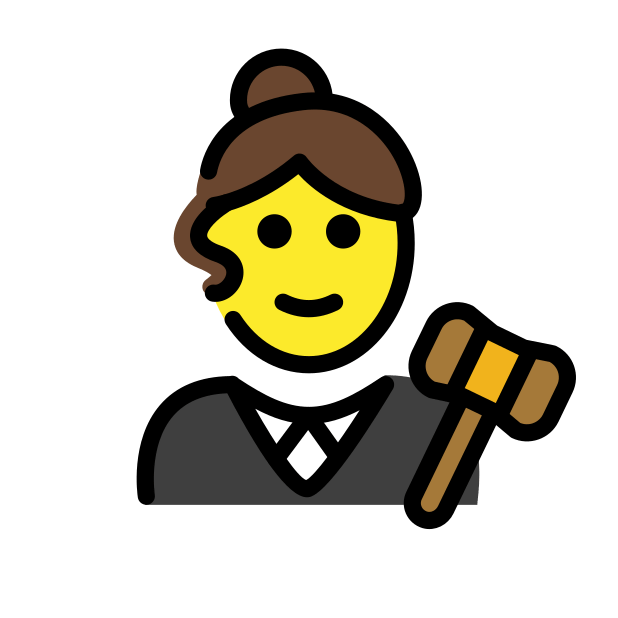
woman judge